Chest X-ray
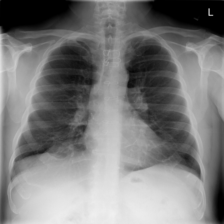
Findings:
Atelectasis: negative
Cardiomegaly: negative
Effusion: negative
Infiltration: negative
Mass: negative
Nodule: negative
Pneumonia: negative
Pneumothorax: negative
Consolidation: negative
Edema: negative
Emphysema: negative
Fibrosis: negative
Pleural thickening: negative
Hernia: negative